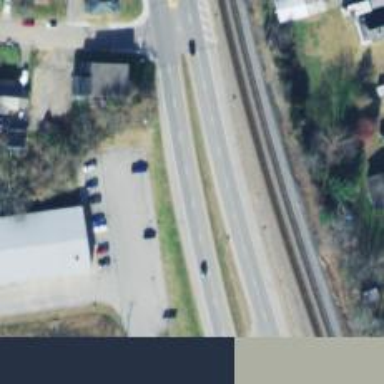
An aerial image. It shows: Primary highway.